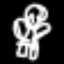
Label: angel